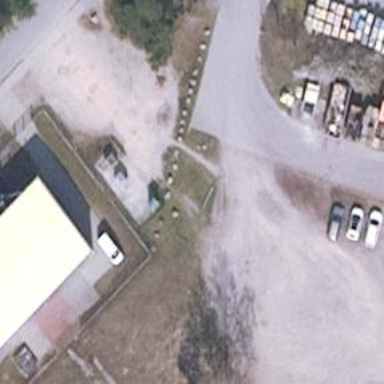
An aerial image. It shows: Recycling facility.